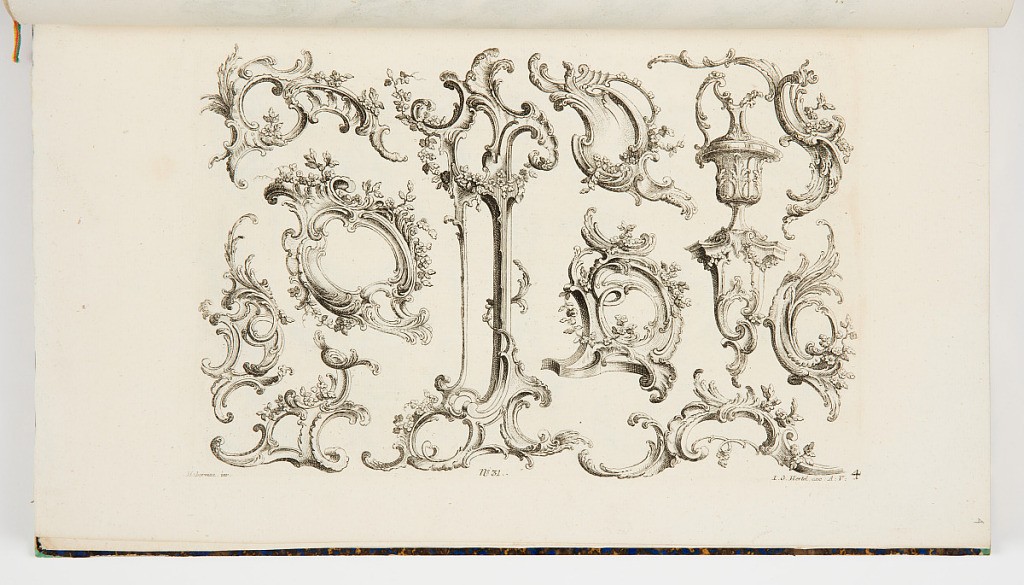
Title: Designs for Ornament Motifs
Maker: Franz Xaver Habermann, German, 1721 – 1796
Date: mid- 18th century
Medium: Etching on off white laid paper
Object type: Print
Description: Designs for ornament including scrolls, garlands, and rinceaux composed as cartouches, brackets, vases, and free motifs. The plate is signed and numbered.